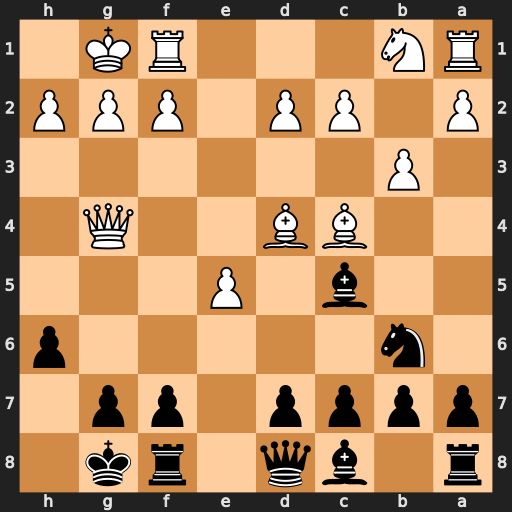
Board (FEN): r1bq1rk1/pppp1pp1/1n5p/2b1P3/2BB2Q1/1P6/P1PP1PPP/RN3RK1
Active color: b
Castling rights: -
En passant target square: -
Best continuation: d5 e6 Bxd4